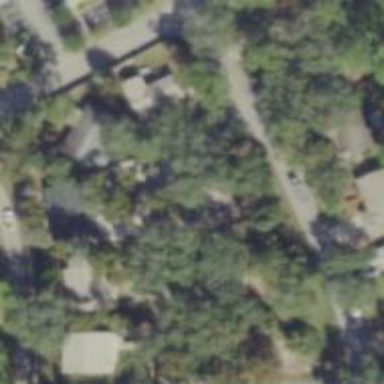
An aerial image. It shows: Residential road.